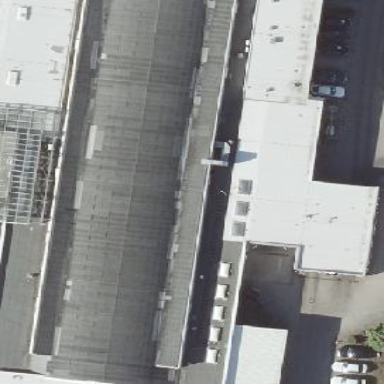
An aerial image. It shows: Building housing car shop.